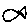
Label: fish